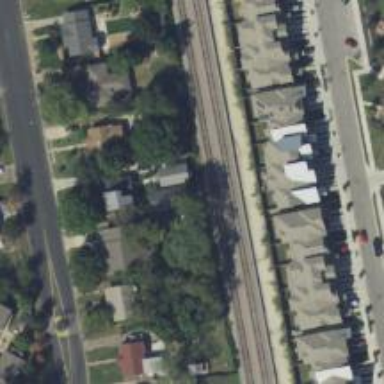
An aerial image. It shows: Railway siding for service.